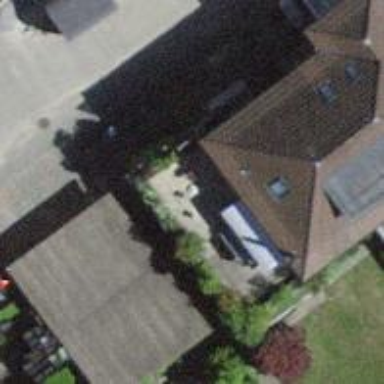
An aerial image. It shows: View of roof of building.